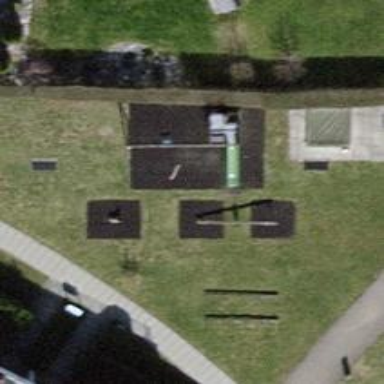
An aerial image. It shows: Playground featuring seesaw.